Question: Working on winforms, I'm trying to customize gridview print. The print settings - print apparance section from gridview is not enough to get that i want. I want to draw text and put some images to header.

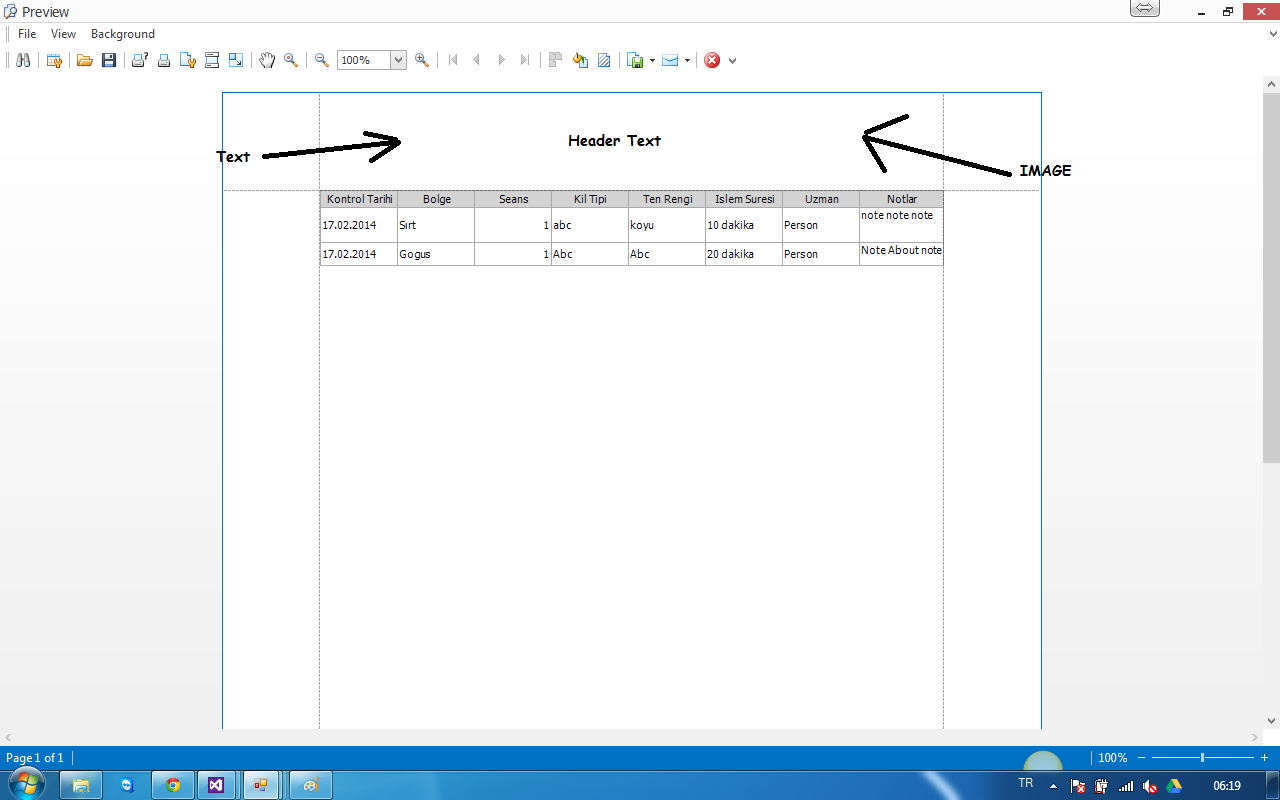
Answer: You're trying to print the contents of a WinForms 'DataGridView' to paper? That is actually a difficult task because a 'DataGridView' is a UI control; it renders only the parts of each cell visible in the cell rectangle for as many rows as are displayed in the view rectangle. Both the cell and view rectangles are fixed sizes. It also handles events like scrolling and editing.
If you want to print all the data in the view to a piece of paper, you will have to show all cell contents, even contents not rendered, for all rows, even rows not loaded in the view, to variable-sized 'System.Drawing.Graphics' instances large enough to hold the entire cell contents, and assemble the cells to fit in a fixed-size Page rectangle, handling layout and pagination, and avoiding 'Graphics' rectangles outside the page rectangle.
My advice is to use a report generation library like <URL>.
If you're just learning printing, or have extremely simple needs, you can simply loop through your data and draw the cell contents to fixed margins on the paper; there is a Code Project <URL> on doing this.